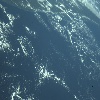
Label: water